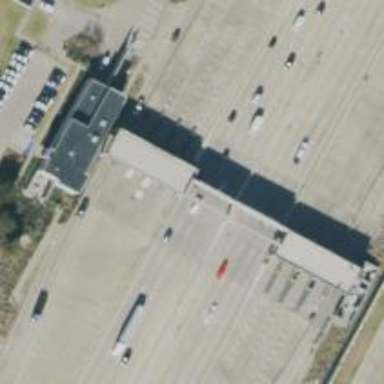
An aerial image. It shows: Toll gantry on the road.